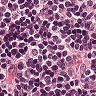
Metastatic tissue present: no